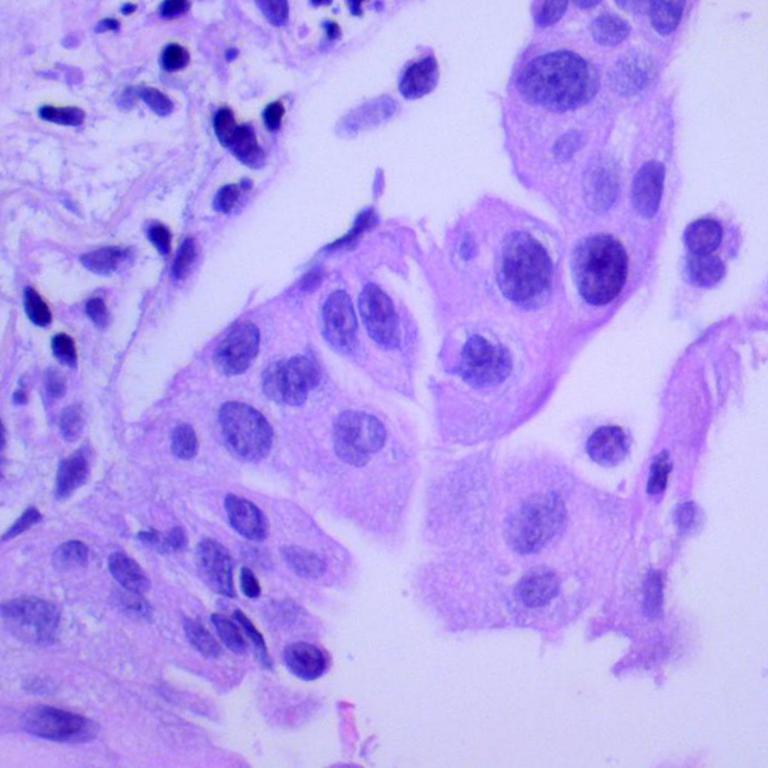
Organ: lung
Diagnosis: adenocarcinomas